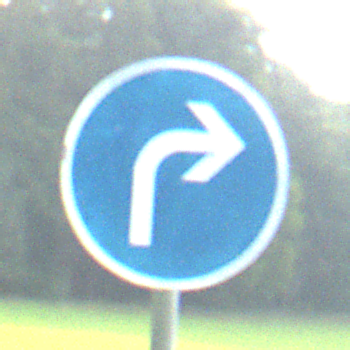
Verkehrszeichen: VorgeschriebeneFahrtrichtungRechts
Umgebung: Outdoor, Nature
Tageszeit: SunriseSunset
Wetter: PartlyCloudy
Licht: Natural
Jahreszeit: NotSpecified
Kontrast: MediumContrast